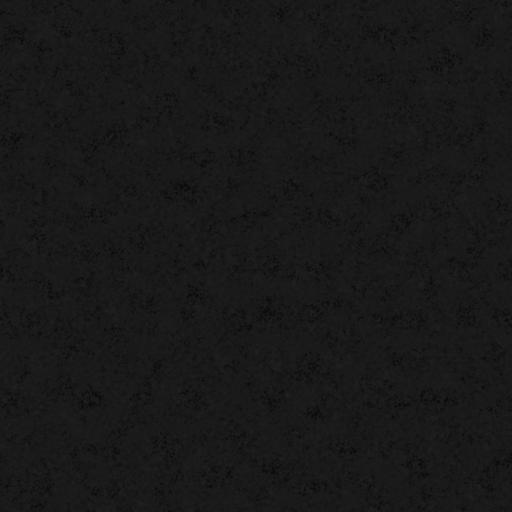
Tags: black dark leather smooth